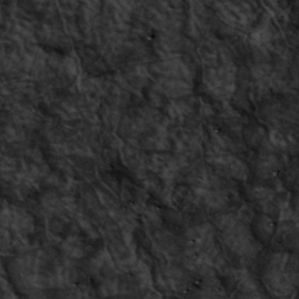
Label: non_frost